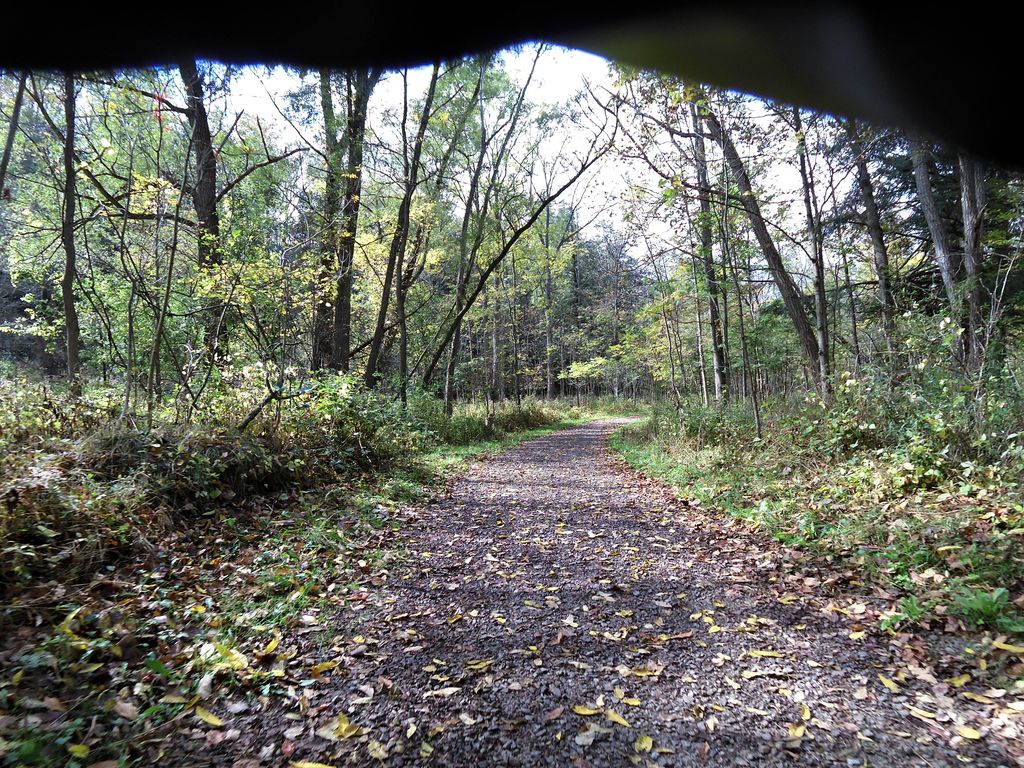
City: hamilton